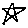
Label: star